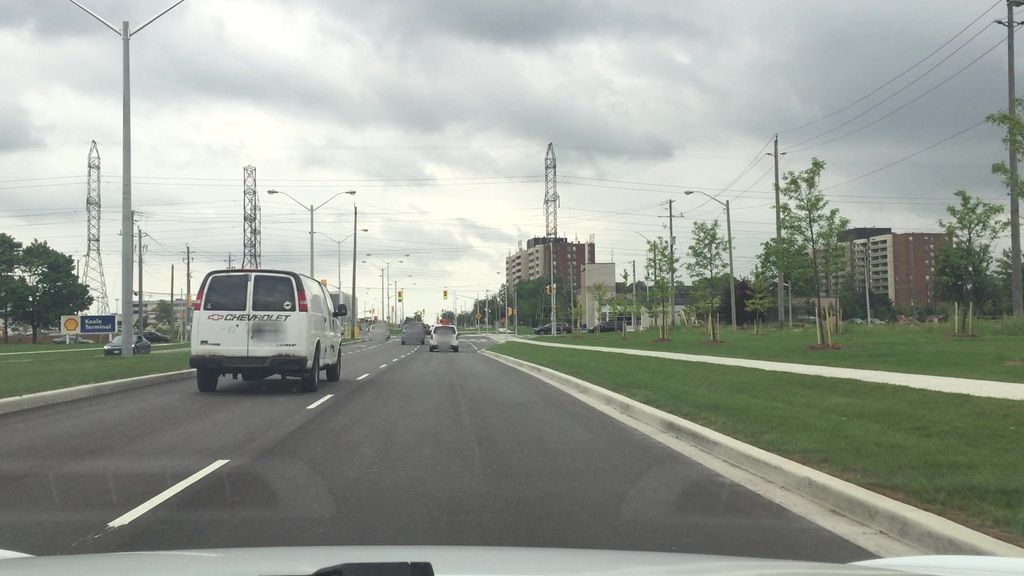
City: toronto